Question: Here is an image of my table:

I want to select all the rows where class_id does not equal 48, like this:
'''
SELECT * FROM 'clients' WHERE 'class_id' != '$class_id' AND user_id = ".$_SESSION['user_id']."
'''
Here's the problem, as you can see there is a row for Steve Puddin Robinson with class_id 48 and class_id 64. Since this person is already in class 48 I want to exclude there name from the result as well. Does that make sense and is this possible without passing the specific 'first_name' 'last_name' and 'nickname' to the query
'''
SELECT *
FROM 'clients'
WHERE 'user_id'= ".$_SESSION['user_id']." AND 'nickname'
NOT IN(SELECT 'nickname' FROM 'clients'
WHERE 'class_id' = '$class_id')
'''
'''
SELECT c.* FROM clients c
LEFT JOIN clients c1
ON 'c1'.'first_name' = 'c'.'first_name'
AND 'c1'.'last_name' = 'c'.'last_name'
AND 'c1'.'nickname' = 'c'.'nickname'
AND 'c1'.'class_id' = 48
WHERE 'c1'.'class_id' IS NULL;
'''
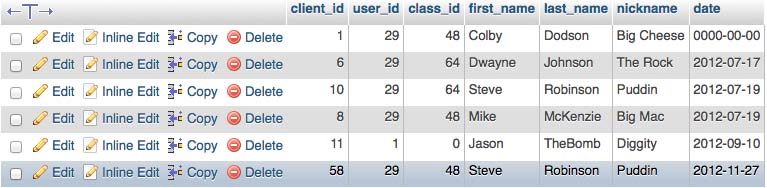
Answer: What about this?
'''
SELECT * FROM clients
WHERE nickname NOT IN
(SELECT nickname FROM clients
WHERE class_id = 48)
'''
or, if the combination of both First name, Last name and nickname is needed to identify the clients, this one:
'''
SELECT c.* FROM clients c
LEFT JOIN clients c1
ON c1.first_name = c.first_name
AND c1.last_name = c.last_name
AND c1.nickname = c.nickname
AND c1.class_id = 48
WHERE c1.class_id IS NULL
'''
Check <URL> to test it.